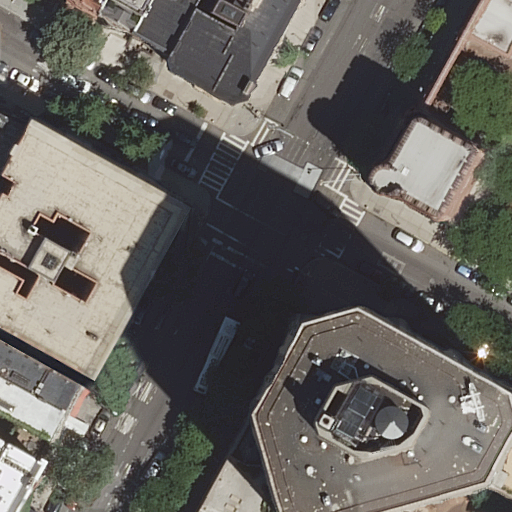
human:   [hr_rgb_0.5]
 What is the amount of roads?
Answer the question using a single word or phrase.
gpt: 7

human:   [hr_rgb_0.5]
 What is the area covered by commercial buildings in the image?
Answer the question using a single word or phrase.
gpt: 0m2

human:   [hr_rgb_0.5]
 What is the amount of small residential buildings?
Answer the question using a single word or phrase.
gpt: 6

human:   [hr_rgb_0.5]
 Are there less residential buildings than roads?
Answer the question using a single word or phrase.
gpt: no

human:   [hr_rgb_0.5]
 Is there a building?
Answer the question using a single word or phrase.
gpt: yes

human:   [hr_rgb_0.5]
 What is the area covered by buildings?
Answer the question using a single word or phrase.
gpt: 3620m2

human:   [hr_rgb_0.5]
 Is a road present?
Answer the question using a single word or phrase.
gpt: yes

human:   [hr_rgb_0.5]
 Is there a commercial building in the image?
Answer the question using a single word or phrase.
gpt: no

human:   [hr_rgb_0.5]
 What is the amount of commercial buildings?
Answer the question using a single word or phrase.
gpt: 0

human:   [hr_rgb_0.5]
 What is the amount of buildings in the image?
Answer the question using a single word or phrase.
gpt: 12

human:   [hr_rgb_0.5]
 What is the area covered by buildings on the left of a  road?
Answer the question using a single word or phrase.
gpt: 1113m2

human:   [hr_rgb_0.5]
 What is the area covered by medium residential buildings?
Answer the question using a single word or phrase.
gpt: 800m2

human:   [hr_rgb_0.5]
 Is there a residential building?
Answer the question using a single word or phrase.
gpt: yes

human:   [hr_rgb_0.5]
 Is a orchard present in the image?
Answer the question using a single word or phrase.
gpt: no

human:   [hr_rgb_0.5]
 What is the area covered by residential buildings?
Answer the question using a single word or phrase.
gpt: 3620m2

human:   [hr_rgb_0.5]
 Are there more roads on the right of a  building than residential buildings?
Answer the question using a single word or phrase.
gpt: no

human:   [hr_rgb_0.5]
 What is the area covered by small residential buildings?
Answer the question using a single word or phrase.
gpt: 313m2

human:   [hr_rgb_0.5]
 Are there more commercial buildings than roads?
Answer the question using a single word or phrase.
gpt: no

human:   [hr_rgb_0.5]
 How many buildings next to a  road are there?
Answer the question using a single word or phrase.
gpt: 12

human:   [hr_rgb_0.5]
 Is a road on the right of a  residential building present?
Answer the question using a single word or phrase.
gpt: yes

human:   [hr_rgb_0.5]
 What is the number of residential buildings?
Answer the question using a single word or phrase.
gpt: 12

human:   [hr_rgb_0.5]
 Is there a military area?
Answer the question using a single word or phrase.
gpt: no

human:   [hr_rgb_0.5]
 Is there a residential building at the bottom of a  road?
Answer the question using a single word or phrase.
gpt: yes

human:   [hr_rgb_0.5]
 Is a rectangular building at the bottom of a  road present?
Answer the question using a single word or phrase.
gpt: yes

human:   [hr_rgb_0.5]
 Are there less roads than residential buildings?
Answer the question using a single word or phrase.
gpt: yes

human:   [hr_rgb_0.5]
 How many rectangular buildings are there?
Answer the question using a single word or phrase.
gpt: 7

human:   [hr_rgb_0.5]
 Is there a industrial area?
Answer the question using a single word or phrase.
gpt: no

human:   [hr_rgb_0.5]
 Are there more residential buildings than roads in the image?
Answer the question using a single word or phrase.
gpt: yes

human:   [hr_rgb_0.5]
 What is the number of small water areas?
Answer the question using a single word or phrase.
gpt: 0

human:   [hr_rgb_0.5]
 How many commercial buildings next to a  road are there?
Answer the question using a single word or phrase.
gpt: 0

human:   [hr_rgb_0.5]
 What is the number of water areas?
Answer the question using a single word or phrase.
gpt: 0

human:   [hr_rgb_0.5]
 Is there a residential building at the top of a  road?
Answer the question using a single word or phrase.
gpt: yes

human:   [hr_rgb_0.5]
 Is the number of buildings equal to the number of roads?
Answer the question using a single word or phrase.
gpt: no

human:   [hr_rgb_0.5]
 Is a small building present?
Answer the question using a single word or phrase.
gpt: yes

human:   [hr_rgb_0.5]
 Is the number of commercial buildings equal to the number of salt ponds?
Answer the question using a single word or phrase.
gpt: yes

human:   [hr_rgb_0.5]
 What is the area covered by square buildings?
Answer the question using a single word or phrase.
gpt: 0m2

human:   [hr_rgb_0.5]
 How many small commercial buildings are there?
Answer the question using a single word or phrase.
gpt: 0

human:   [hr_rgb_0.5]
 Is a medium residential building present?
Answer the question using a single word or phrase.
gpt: yes

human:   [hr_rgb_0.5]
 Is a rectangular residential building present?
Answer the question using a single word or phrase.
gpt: yes

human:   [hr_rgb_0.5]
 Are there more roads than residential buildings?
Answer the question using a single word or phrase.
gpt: no

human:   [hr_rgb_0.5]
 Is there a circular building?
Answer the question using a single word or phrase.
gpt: no

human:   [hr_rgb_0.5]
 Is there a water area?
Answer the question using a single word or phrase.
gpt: no

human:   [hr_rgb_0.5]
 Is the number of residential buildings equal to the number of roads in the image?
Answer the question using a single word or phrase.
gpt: no

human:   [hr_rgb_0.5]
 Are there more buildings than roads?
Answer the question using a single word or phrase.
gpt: yes

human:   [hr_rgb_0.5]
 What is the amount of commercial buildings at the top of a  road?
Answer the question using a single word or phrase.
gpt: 0

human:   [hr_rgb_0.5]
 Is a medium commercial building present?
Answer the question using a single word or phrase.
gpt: no

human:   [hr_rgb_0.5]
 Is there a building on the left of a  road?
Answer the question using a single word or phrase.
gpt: yes

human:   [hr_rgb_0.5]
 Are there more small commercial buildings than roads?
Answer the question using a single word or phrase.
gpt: no

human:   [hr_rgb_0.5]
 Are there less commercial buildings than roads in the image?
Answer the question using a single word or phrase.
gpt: yes

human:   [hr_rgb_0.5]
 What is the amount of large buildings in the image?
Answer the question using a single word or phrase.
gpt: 2

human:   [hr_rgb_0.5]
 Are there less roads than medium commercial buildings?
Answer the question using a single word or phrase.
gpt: no

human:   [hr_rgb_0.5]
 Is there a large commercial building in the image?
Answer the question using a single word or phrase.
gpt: no

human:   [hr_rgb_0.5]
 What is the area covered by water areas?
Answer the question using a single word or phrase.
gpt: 0m2

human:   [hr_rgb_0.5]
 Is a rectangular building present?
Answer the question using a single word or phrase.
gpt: yes

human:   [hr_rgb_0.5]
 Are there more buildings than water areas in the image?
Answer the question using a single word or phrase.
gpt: yes

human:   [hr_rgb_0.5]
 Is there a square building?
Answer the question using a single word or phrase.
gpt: no

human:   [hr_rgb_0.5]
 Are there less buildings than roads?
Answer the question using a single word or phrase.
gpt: no

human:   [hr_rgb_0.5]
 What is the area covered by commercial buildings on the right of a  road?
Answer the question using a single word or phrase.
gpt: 0m2

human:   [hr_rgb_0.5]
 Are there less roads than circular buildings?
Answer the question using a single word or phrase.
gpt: no

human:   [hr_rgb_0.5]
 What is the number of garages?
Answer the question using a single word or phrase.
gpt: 0

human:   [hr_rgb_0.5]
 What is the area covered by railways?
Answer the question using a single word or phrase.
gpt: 0m2

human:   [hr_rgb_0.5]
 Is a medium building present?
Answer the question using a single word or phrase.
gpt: yes

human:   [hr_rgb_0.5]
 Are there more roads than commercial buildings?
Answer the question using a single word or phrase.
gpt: yes

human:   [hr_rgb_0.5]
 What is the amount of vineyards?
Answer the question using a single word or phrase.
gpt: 0